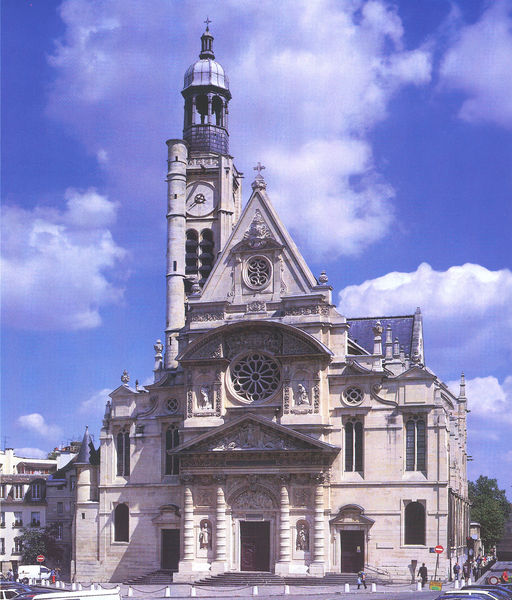
Titel: Saint Etienne du Mont (Fassade)
Künstler: Claude Guérin
Standort: Paris
Institution: Saint Etienne du Mont
Schlagwörter: baum, blau, himmel, schatten, wolken, dreieck, kirchturm, menschen, stadt, fenster, frankreich, hell, laterne, licht, paris, straße, säulen, tür, weiss, dach, gebäude, haus, rose, architektur, stein, kirche, sonne, oper, gotik, rund, turm, sommer, bogen, fassade, italien, giebel, farbe, platz, pilaster, treppe, treppen, uhr, stufen, tor, foto, fotografie, photographie, eingang, glockenturm, kreuz, religion, türme, palast, dom, groß, kupfer, schilder, kathedrale, rom, kapitell, photo, portal, gesims, glocke, sandstein, farbfoto, gotisch, querhaus, rosette, kapelle, historismus, geschosse, tempel, sünde, sakral, aufnahme, parlament, autos, pisa, absperrung, sakralbau, turmuhr, lirche, tympanon, ädikula, castle, sáulen, rustica, komplex, fensterrose, naturstein, rundgiebel, lanzetten, wimperg, rosettenfenster, plaza, rustizierte säulen, kandelabersäule, rossttenfenster